Question: I have JSON data like this one:
'''
{
"id":"",
"firstName":"John",
"lastName":"Doe",
"phones":[
{
"value":"555-555-555",
"$$hashKey":"object:8"
},
{
"value":"444-444-444",
"$$hashKey":"object:10"
}
],
"emails":[
{
"value":"example@mail.com",
"$$hashKey":"object:12"
},
{
"value":"othermail@mail.com",
"$$hashKey":"object:18"
}
],
"tags":[
{
"value":"friend",
"$$hashKey":"object:14"
},
{
"value":"john",
"$$hashKey":"object:16"
}
],
"address":"Route 44",
"city":"NY",
"bookmarked":"",
"notes":"It's John"
}
'''
I want to store this JSON data to database using ASP.NET MVC entity framework (Using Microsoft SQL Database). My model is auto-generated from database using ADO.NET entity framework data model. Problem that I faced is that for some reason it won't store emails/phones and tags in database. I tried everything that I could find and none of them worked for me. Does someone knows where's the problem and how can I store this JSON to my database?
After I debug variable in controller I notice that Email, Tags and Phones Model data are empty. I don't know how and why they are empty...
Also I add CONSTRAINT to all foreign keys
Here is database model:

this is auto-generated model from database (EF data model)
'''
public partial class Contact
{
public Contact()
{
this.Emails1 = new HashSet<Email>();
this.Phones1 = new HashSet<Phone>();
this.Tags1 = new HashSet<Tag>();
}
public int id { get; set; }
public string firstname { get; set; }
public string lastname { get; set; }
public string address { get; set; }
public string city { get; set; }
public Nullable<byte> bookmarked { get; set; }
public string notes { get; set; }
public virtual ICollection<Email> Emails1 { get; set; }
public virtual ICollection<Phone> Phones1 { get; set; }
public virtual ICollection<Tag> Tags1 { get; set; }
}
}
'''
and here is model For Phone/Tags/Email tables (it's same with different name in one column)
'''
public partial class Email
{
public int id { get; set; }
public int id_contact { get; set; }
public string email1 { get; set; }
public virtual Contact Contact1 { get; set; }
}
'''
and here is function that add data to database:
'''
public string AddContact(Contact contact)
{
if (contact != null)
{
db.Contacts.Add(contact);
db.SaveChanges();
return "Contact Added";
}
else
{
return "Invalid Record";
}
}
'''
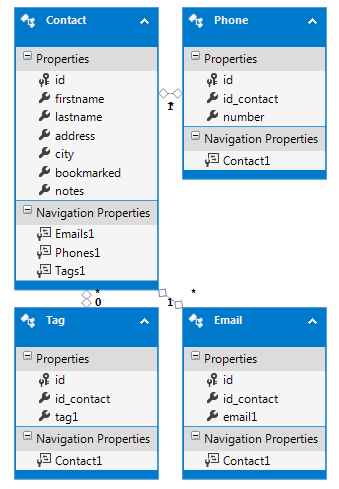
Answer: Your JSON should be look like this:
'''
var json = {
"id": "123",
"firstName": "John",
"lastName": "Doe",
"phones": [
{
"number": "555-555-555"
},
{
"number": "444-444-444"
}
],
"emails": [
{
"email1": "example@mail.com"
},
{
"email1": "othermail@mail.com"
}
],
"tags": [
{
"tag1": "friend"
},
{
"tag1": "john"
}
],
"address": "Route 44",
"city": "NY",
"bookmarked": "",
"notes": "It's John"
};
'''
And I have pass it in this way:
'''
$.ajax({
url: 'YourAddress',
data: { Action: 'CheckJson', JSONData: JSON.stringify(json) },
dataType: "json",
async: false,
success: function (data) {
},
error: function (x, e) {
}
});
'''
Then Download <URL>
And do something like this :
'''
string json = request["JSONData"];
Contact m = JsonConvert.DeserializeObject<Contact>(json);
'''
The 'id' should not be empty because by DeserializeObject you will get an exception.
I hope it will help you.